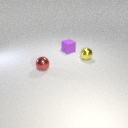
small yellow metal sphere to the right of small purple rubber cube